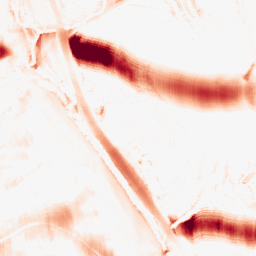
Category: morphological
Decomposition family: morphological_ellipse
Decomposition parameters: operation: opening
width: 50
height: 20
Upsampling method: quadratic
Upsampling parameters: scale: 4
Upsampling scale: 4